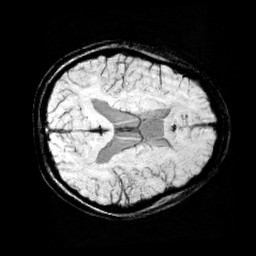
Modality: minIP
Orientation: axial
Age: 13
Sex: male
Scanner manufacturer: siemens
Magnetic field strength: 3 T
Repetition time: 0.027 s
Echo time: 0.02 s